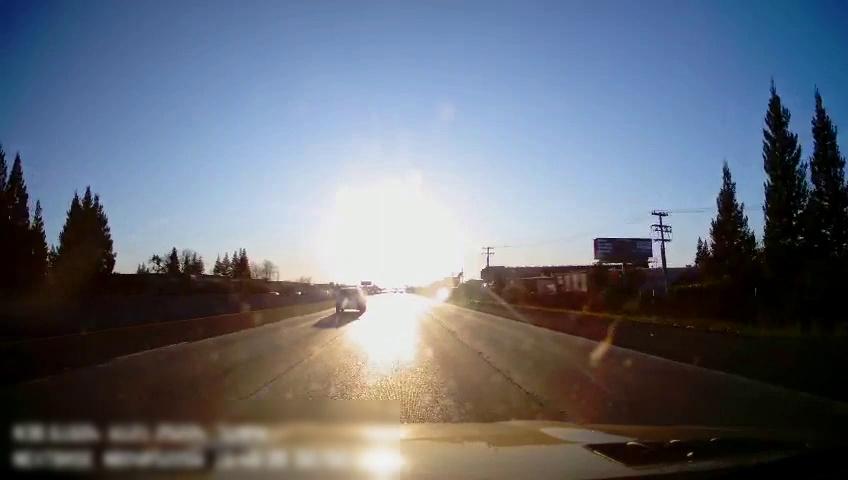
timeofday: Day
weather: Sunny
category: Drivable Space
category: Vehicles | SUV
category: Vehicles | Car
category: Lanes | Alternate Lane
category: Lanes | Alternate Lane
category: Lanes | Alternate Lane